Interaction volume radius: 10 \u00c5
Interaction volume height: 10 \u00c5
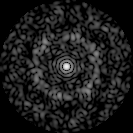
Disorder parameter: 0.8292